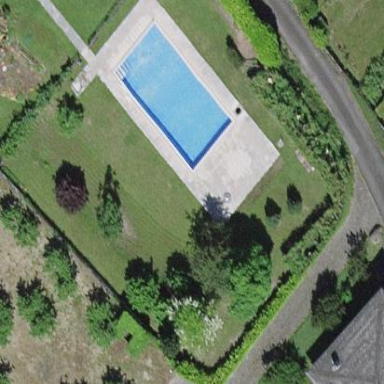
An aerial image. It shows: Swimming pool located in leisure land.